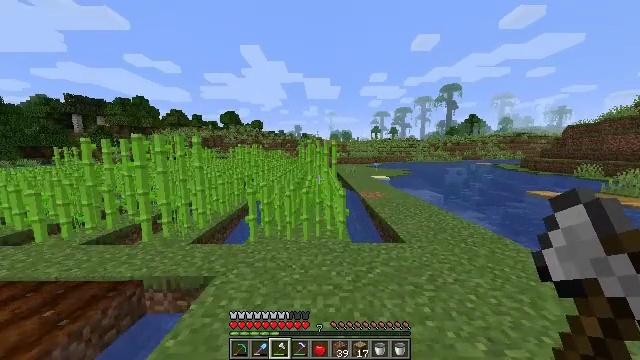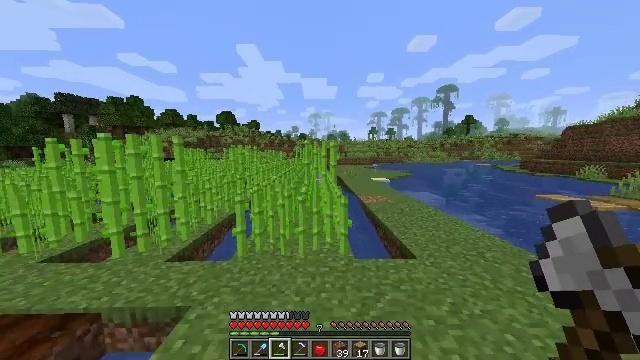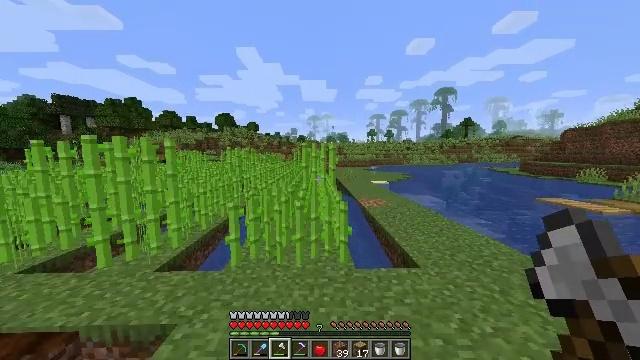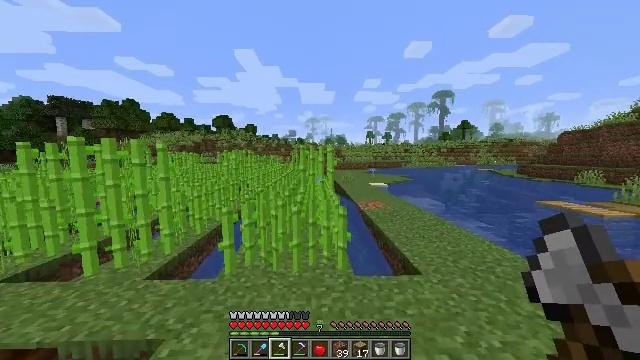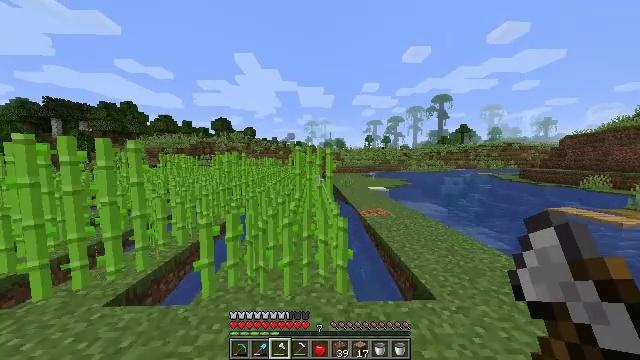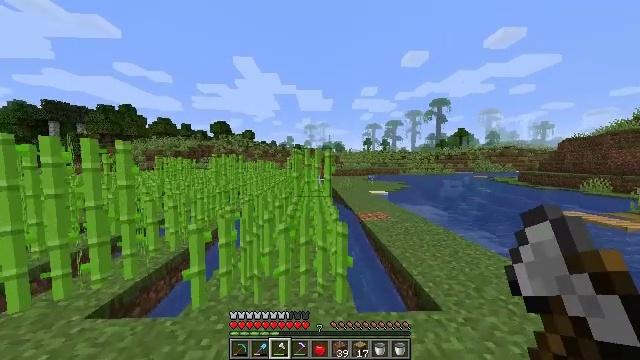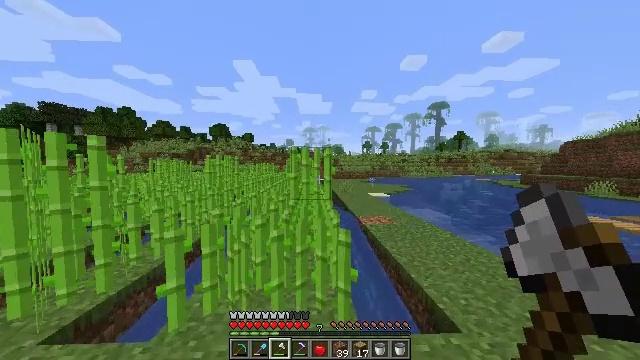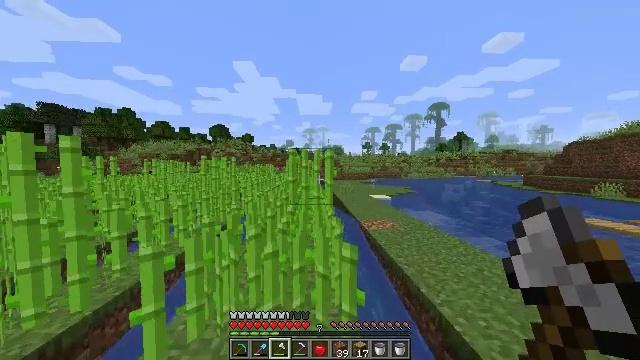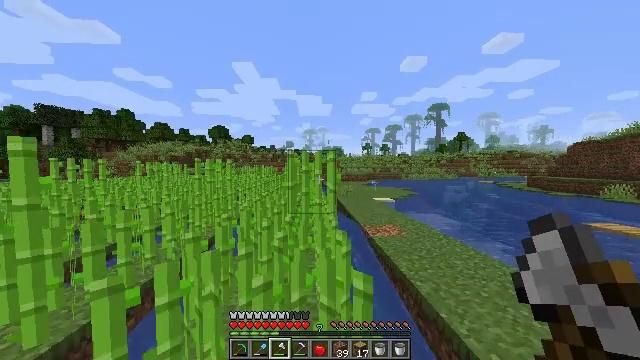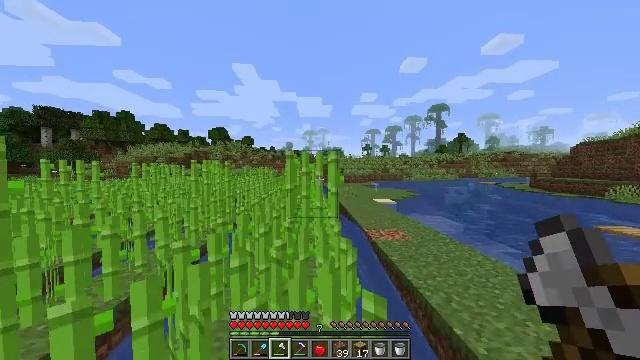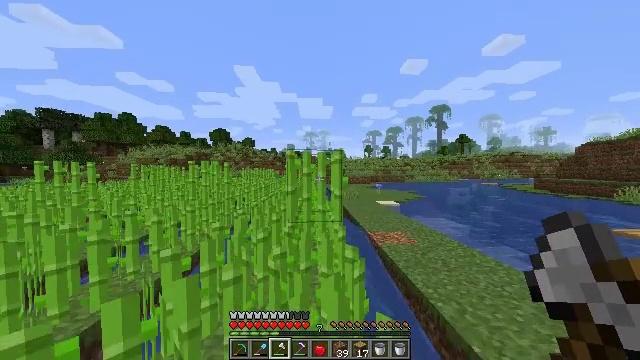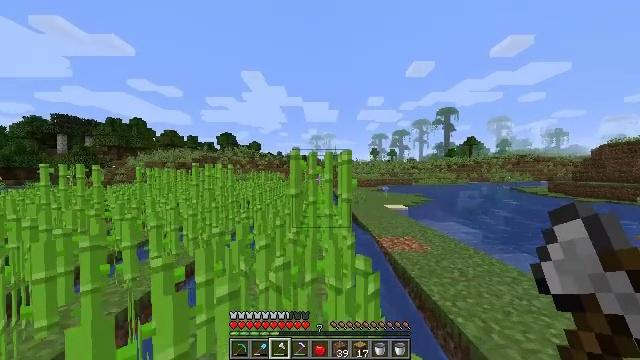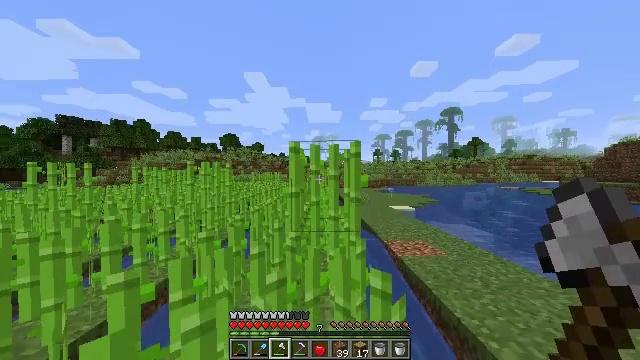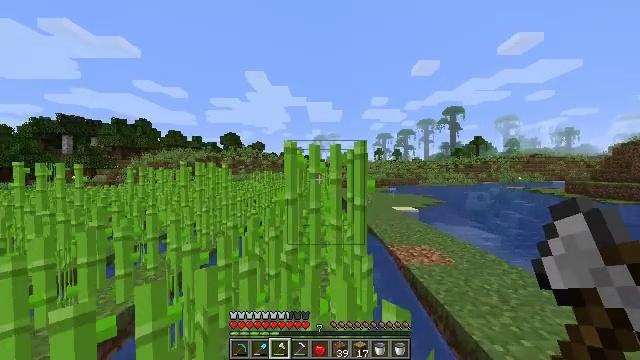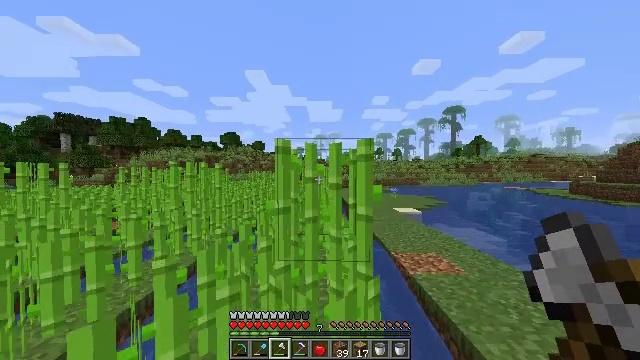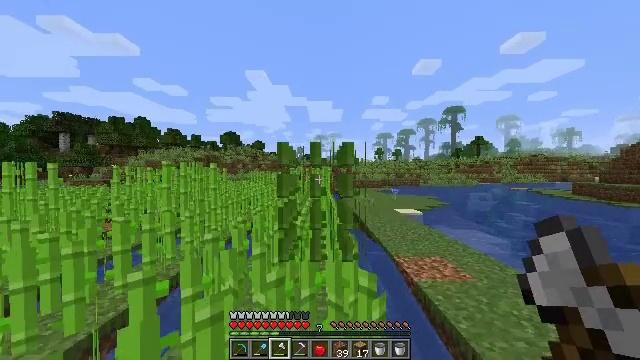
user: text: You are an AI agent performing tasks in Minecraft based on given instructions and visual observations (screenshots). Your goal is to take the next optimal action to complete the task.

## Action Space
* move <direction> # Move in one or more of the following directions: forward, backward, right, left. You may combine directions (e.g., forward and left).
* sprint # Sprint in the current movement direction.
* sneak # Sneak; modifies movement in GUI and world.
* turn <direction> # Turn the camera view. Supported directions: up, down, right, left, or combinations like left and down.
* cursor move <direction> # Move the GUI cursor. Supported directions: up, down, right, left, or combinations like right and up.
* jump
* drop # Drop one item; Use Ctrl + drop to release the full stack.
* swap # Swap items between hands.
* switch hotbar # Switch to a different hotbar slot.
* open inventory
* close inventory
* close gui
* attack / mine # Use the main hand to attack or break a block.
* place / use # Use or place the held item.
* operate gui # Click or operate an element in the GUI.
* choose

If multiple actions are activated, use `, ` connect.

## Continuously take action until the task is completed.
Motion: motion action
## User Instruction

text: Harvest sugar cane from the plant.
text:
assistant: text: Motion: move forward, sprint
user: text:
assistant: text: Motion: move forward, sprint
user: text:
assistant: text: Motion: move forward, sprint
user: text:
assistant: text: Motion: move forward, sprint
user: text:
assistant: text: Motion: move forward, sprint
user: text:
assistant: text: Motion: move forward, sprint
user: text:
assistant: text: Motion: move forward, sprint
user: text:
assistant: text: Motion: move forward, sprint
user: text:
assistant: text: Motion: move forward, sprint
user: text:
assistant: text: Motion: move forward, sprint
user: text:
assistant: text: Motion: move forward, sprint, turn left
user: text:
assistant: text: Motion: move forward, sprint
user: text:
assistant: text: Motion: move forward, sprint
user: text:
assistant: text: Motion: move forward, sprint
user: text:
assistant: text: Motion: move forward, attack / mine
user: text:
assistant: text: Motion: move forward, attack / mine
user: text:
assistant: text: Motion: move forward, attack / mine
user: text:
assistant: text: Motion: move forward
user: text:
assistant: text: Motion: move forward
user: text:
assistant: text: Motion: move forward
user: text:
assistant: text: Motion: move forward
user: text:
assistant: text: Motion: move forward
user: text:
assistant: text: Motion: move forward
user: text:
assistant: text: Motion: move forward
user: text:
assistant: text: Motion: move forward
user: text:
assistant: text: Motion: move forward
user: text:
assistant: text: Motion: move forward
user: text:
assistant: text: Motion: move forward
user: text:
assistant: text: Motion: move forward and move left
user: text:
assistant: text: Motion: move forward and move left